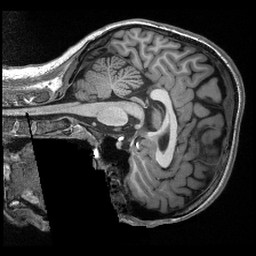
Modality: T1w
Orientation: sagittal
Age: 23
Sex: female
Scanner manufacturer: siemens
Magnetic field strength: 3 T
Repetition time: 2.3 s
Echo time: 0.00308 s